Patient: sex M, age 46
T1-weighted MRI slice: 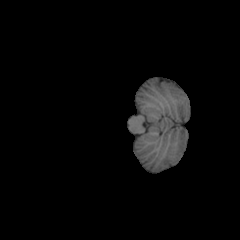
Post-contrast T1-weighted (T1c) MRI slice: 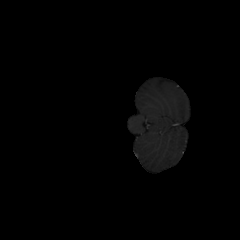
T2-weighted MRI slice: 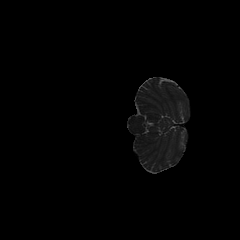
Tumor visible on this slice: no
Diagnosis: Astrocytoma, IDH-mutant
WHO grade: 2